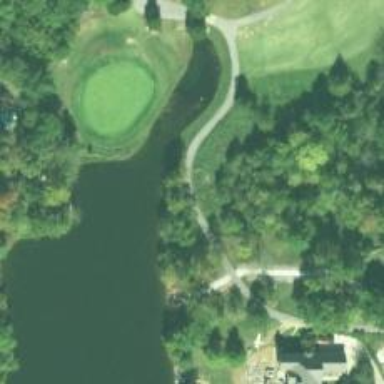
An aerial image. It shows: Pathway for golfing.